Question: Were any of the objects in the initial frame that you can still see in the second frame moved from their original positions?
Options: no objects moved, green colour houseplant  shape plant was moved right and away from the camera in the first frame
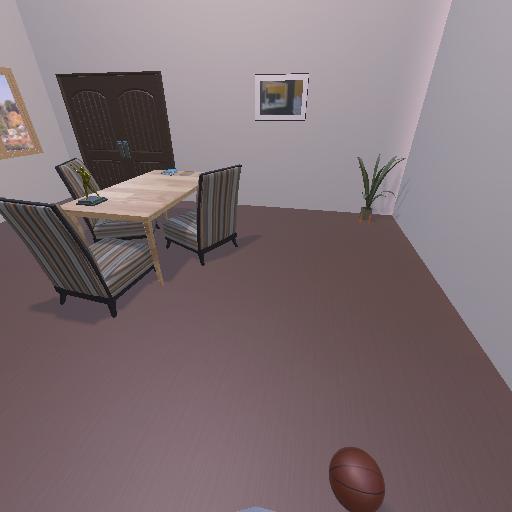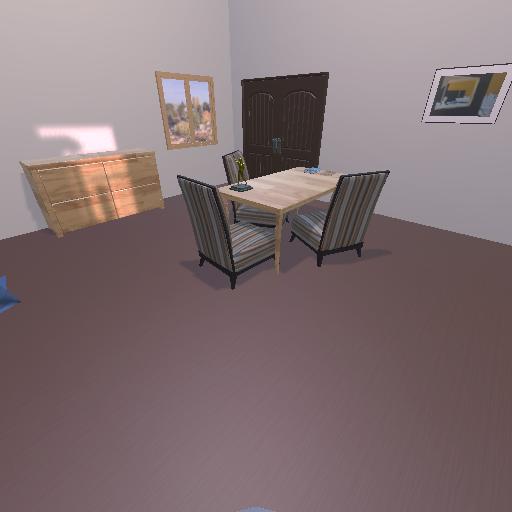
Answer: no objects moved